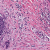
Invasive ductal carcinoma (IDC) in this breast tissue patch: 0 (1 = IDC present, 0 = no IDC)